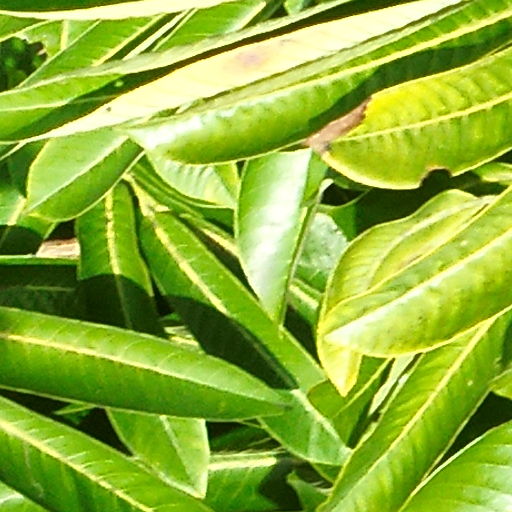
Species: Virola surinamensis
GBIF accepted scientific name: Virola surinamensis
Crown area (m\u00b2): 106.185